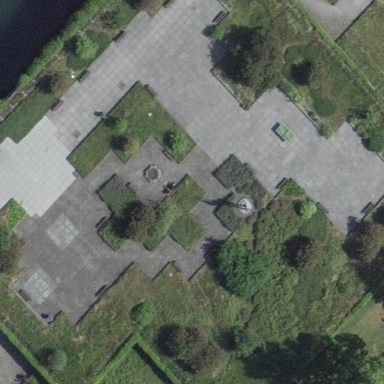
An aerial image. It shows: Building with flat roof.